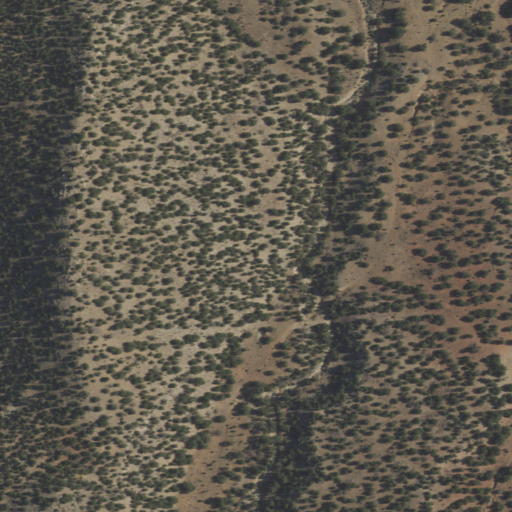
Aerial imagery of valley in New Mexico named Oldtimer Canyon containing shrub and evergreen forest